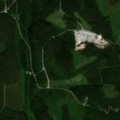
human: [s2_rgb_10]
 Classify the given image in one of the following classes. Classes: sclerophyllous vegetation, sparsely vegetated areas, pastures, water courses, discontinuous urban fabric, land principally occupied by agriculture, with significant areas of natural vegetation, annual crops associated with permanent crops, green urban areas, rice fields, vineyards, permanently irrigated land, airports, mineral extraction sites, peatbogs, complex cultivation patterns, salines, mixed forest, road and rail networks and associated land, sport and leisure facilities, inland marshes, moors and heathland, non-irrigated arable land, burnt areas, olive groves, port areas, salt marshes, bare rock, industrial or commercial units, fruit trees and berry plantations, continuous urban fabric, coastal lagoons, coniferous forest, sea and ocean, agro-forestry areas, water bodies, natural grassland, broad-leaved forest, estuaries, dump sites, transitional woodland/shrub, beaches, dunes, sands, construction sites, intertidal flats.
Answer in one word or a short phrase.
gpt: coniferous forest, mixed forest, transitional woodland/shrub